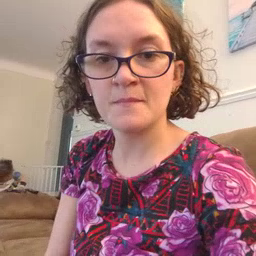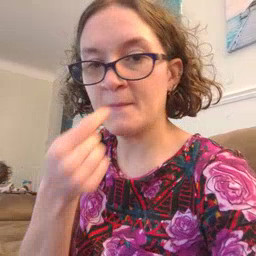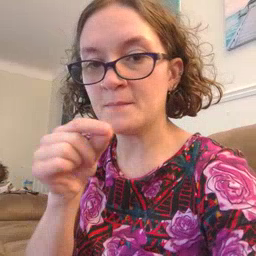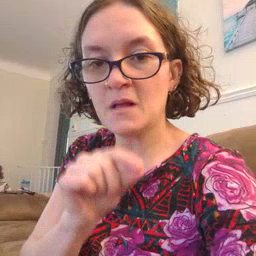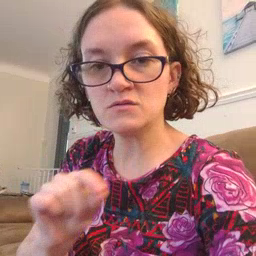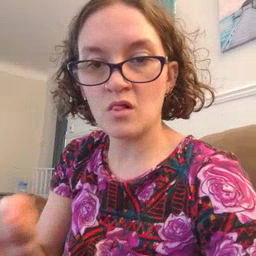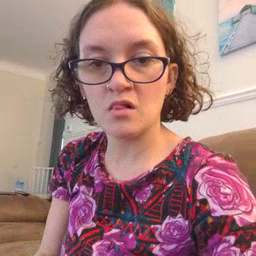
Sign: pencil